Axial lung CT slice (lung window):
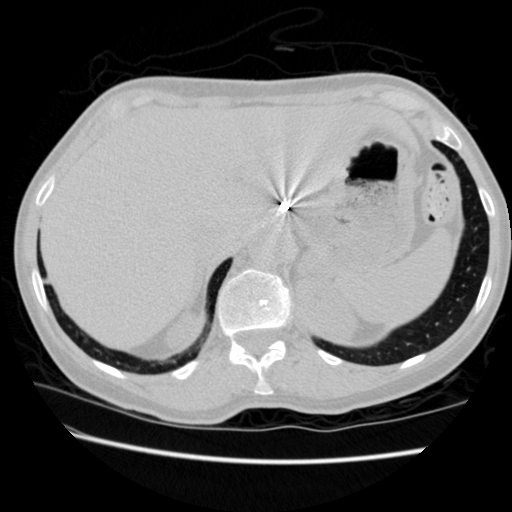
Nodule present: no